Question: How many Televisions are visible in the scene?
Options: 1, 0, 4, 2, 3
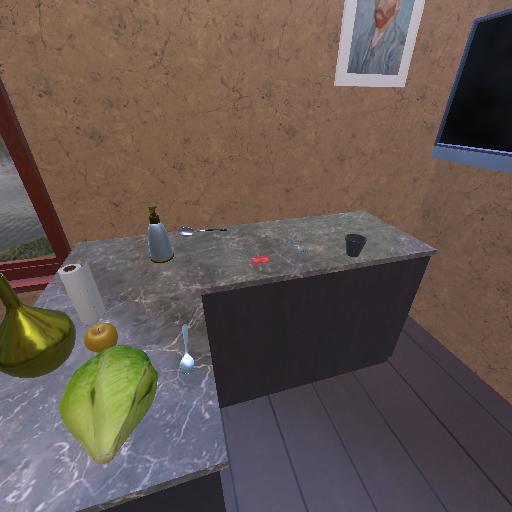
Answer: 1